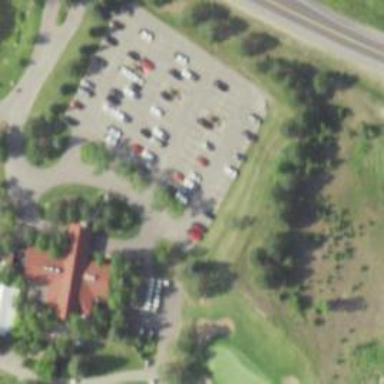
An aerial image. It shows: Service road designated as golf cart path.